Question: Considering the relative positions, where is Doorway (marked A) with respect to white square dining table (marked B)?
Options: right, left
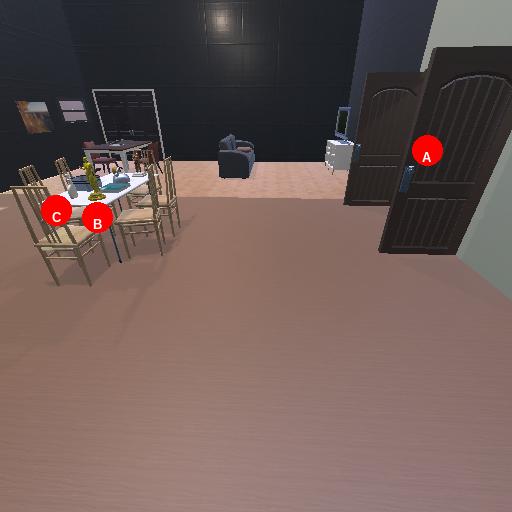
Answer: right